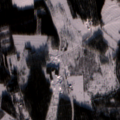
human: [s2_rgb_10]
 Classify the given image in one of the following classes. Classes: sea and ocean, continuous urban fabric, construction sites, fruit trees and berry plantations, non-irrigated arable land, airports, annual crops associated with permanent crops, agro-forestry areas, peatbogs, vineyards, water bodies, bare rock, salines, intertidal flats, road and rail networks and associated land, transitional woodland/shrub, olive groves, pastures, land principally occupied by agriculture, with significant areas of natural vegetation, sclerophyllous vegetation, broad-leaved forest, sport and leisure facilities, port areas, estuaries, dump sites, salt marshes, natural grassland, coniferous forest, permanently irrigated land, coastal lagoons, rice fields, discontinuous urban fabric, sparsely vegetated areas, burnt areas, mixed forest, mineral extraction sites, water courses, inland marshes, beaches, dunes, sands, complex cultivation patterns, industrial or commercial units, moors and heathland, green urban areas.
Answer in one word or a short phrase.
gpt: coniferous forest, mixed forest, transitional woodland/shrub